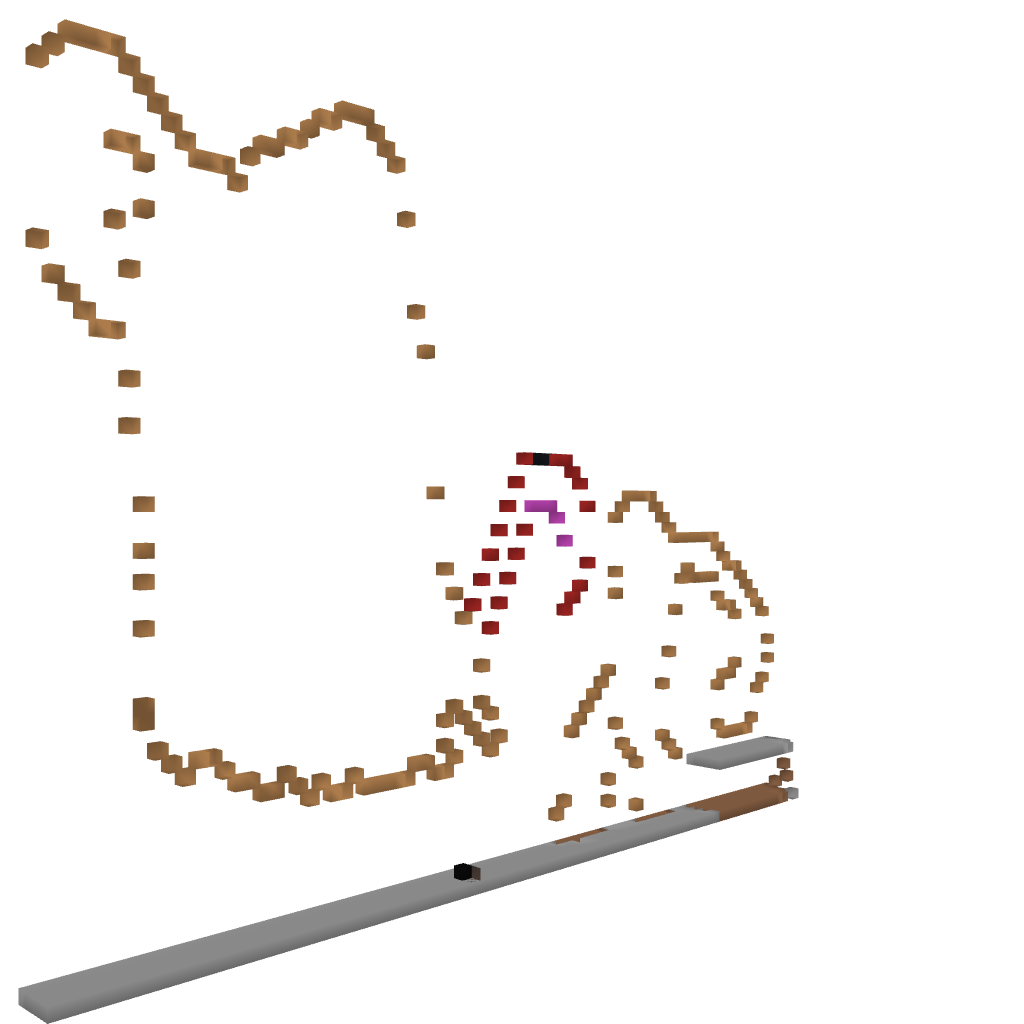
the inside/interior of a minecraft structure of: Castlevania: Death vs Simon Belmont